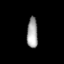
Tissue: lung
Cell type: Myeloid cells
Senescence score: 0.6092
Nuclear area (px): 327
Mean DAPI intensity: 159.67